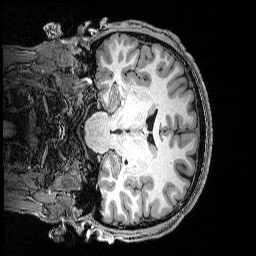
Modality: T1w
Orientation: coronal
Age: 34
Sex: male
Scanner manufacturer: siemens
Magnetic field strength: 3 T
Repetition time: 2.53 s
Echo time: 0.0035 s